Question: I get following error message (VS2010) when running in debug mode my C# WPF appliction:
The code where this error occurs is (see hDevEnum):
'''
namespace Imperx.FLExGrabber
{
public class Enumerator:IEnumerator
{
private IntPtr hDevEnum;
VCECLB_EnumData enumData;
/// Default constructor
public Enumerator()
{
enumData.cbSize = (UInt32)Marshal.SizeOf(enumData);
// Open enumerator handle
hDevEnum = NativeFunctions.VCECLB_EnumInit(); <<--- Error message here!!!
}
/// Destructor
~Enumerator()
{
NativeFunctions.VCECLB_EnumClose(hDevEnum);
}
}
}
'''
From the existing project, which uses a windows form application, it runs perfectly. Now I need to transfer this solution into a WPF-application. Therefore I am using the same machine (Win7/64ibt) with the same VS2010. The platform target is X64.
Question: Where I need to add the VCECLB.dll file into my project? I can not add it under references and therefore I put it into the folder "...ind\Release" - but no success.
When I check the VCECLB.dll with dependency walker I get following:

Does the question marks means that those dll's are missing? If so, why I can run the windows form project with the same VCECLB.dll?
Does anybody know how I can solve this issue?
Thanks in advance
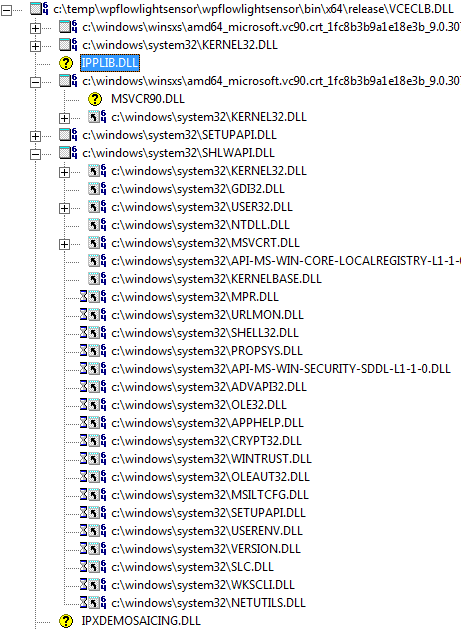
Answer: There are two common causes for such an error:
1. The DLL that you are referring to is not on the DLL search path, or
2. The DLL that you are referring to is found, but its dependencies cannot be found.
Resolve problem 1 by putting the DLL in the same directory as the executable. Resolve problem 2 by making sure that all dependencies are installed. Typically this involves deploying the MSVC runtime that the DLL depends upon.